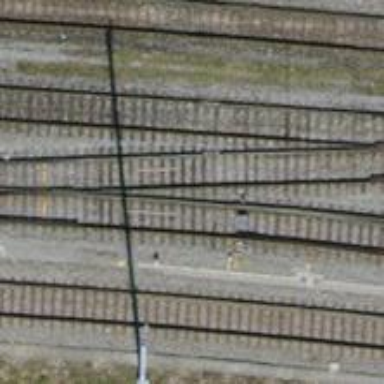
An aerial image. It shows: Single railway track with electrification through contact line.